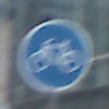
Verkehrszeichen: Radweg
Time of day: MorningAfternoon
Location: Outdoor (Urban)
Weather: PartlyCloudy
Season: NotSpecified
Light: Natural